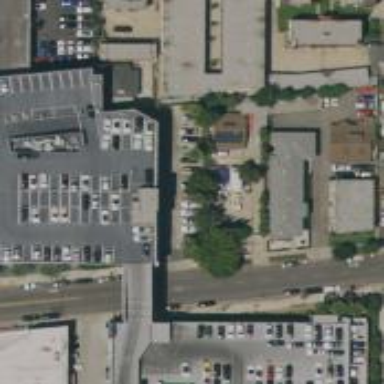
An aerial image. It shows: Car shop building.